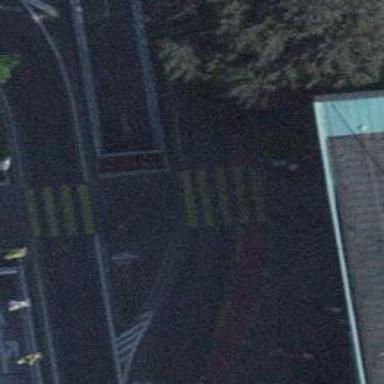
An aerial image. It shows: Uncontrolled zebra crossing with notable zebra markings.